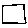
Label: square